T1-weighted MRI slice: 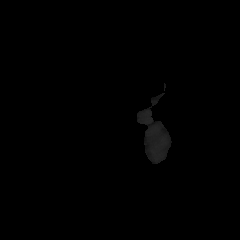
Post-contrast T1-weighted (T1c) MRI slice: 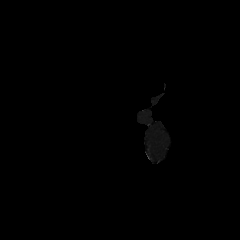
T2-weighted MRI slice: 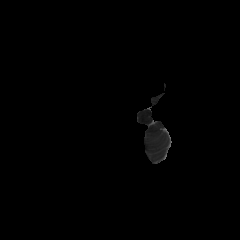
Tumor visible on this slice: no